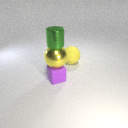
small green metal cylinder above small purple rubber cube